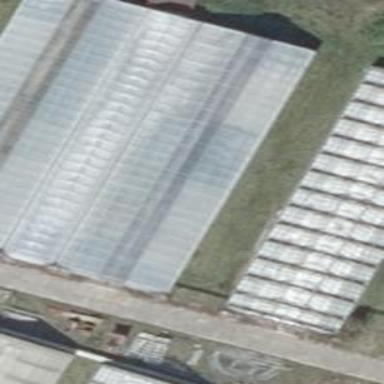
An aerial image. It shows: Greenhouse.